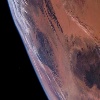
Label: land